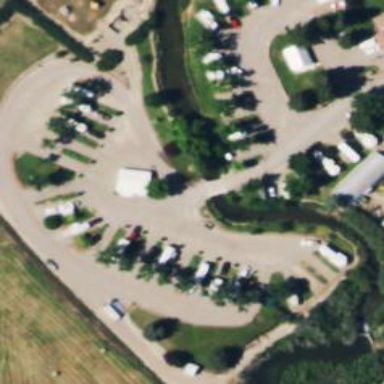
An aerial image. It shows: Caravan site for tourism.